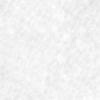
Label: no_change